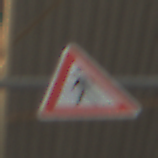
Verkehrszeichen: FussgaengerRechts
Umgebung: Indoor, Urban
Tageszeit: Midday
Wetter: NotSpecified
Licht: Natural
Jahreszeit: NotSpecified
Kontrast: MediumContrast